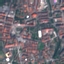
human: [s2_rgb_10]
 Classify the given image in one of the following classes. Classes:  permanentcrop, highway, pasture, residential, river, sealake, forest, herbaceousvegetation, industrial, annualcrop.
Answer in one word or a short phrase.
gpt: Residential